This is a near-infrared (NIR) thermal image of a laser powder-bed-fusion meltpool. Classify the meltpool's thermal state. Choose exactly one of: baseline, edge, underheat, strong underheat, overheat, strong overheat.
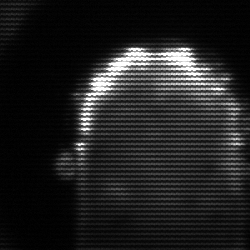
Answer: baseline